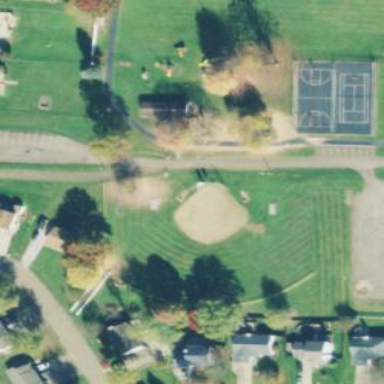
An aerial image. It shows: Baseball pitch for leisure land activities.